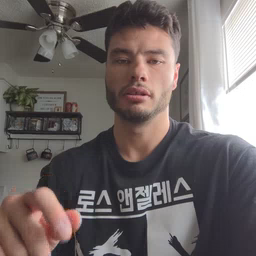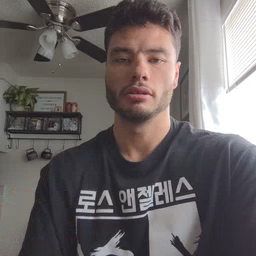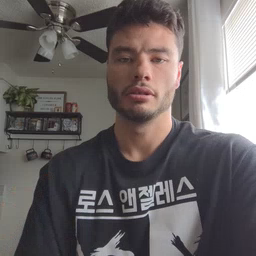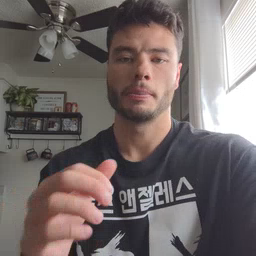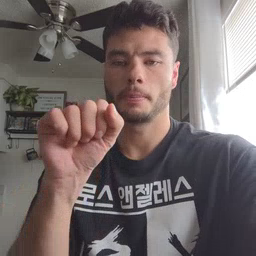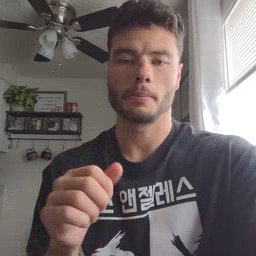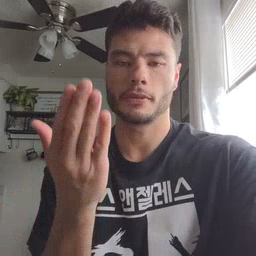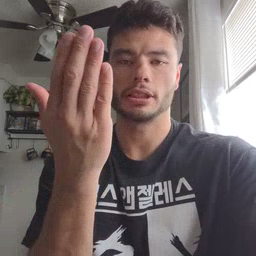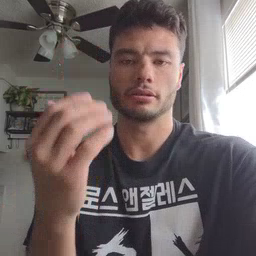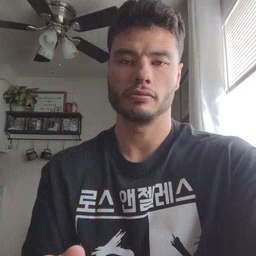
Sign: mitten